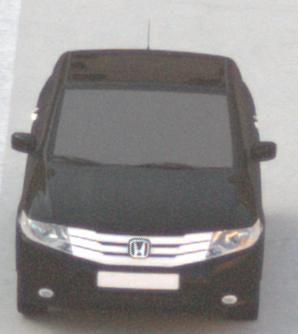
Make: Honda
Model: City
Detailed model: Gen. 6
Model produced from: 2008
Model produced until: 2013
Doors: 4
Color: black
Road condition: dry road
Daytime: sunrise or sunset
Contrast: low contrast